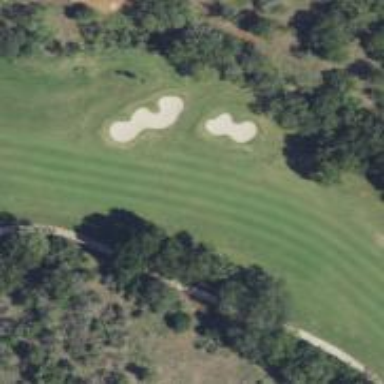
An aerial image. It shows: Golf hole.